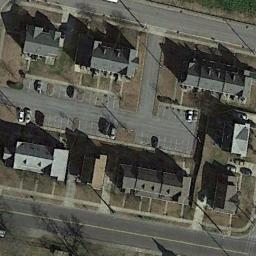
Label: medium_residential